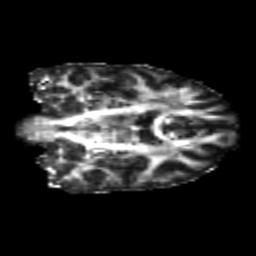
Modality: FA
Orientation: coronal
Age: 22
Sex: female
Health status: healthy
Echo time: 0.074 s